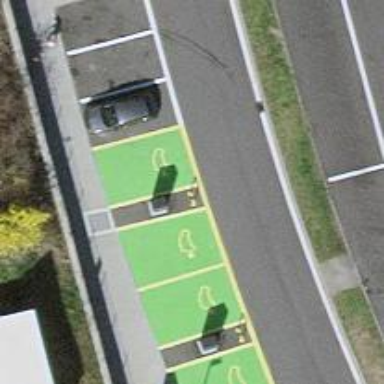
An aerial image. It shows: Charging station.